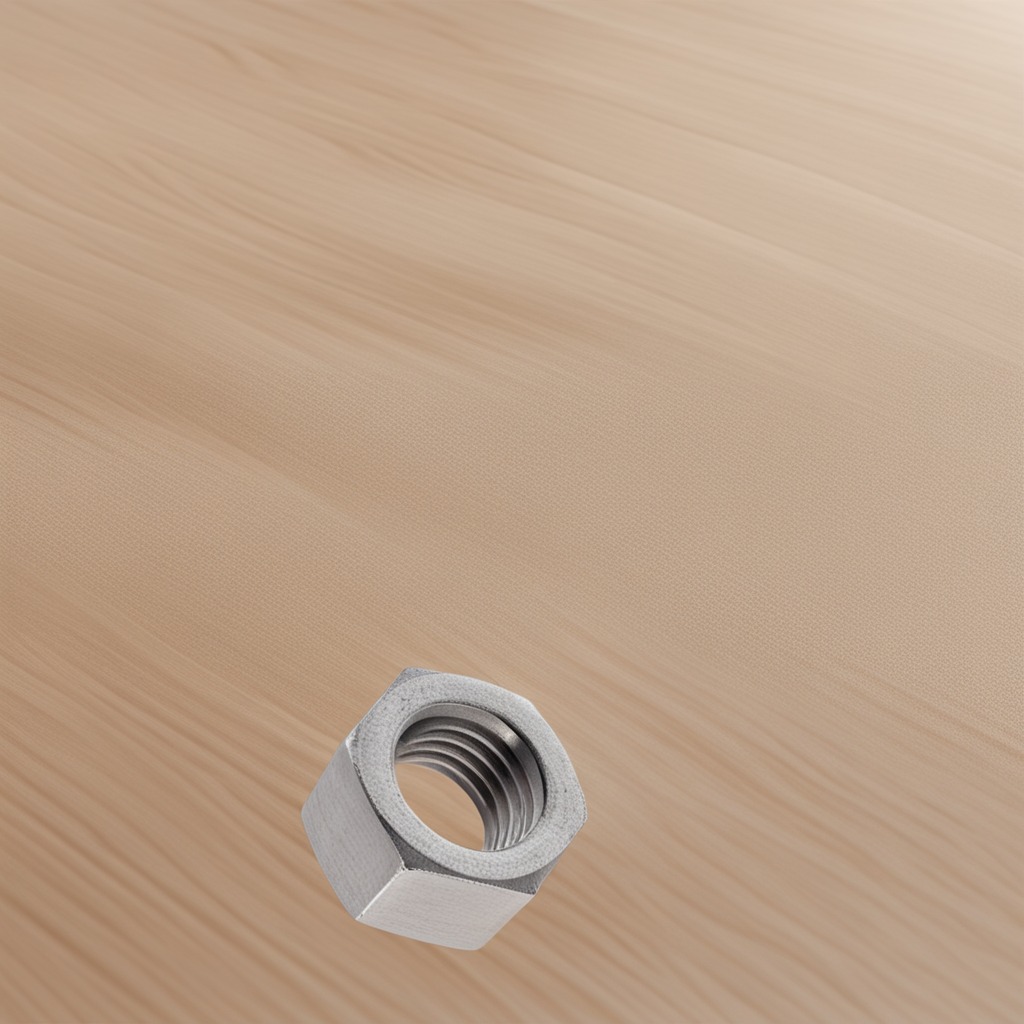
A metal nut lies on the wooden table in an outdoor workshop during daytime bright natural light soft shadows worn but beneath the cloth.